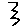
Label: zigzag